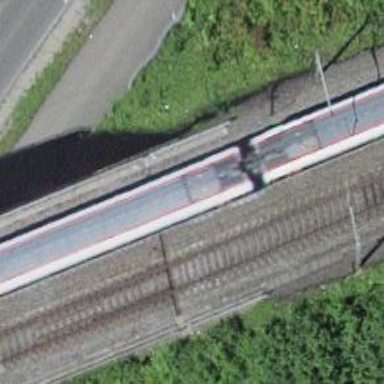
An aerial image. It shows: Railway bridge with electrified contact line. There is one track on the bridge.